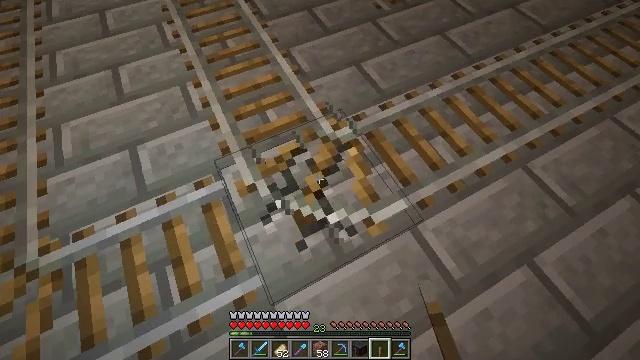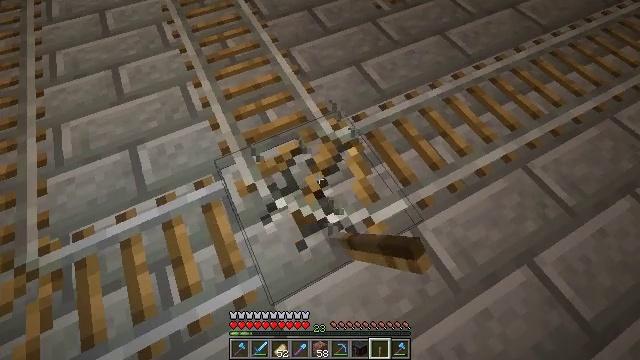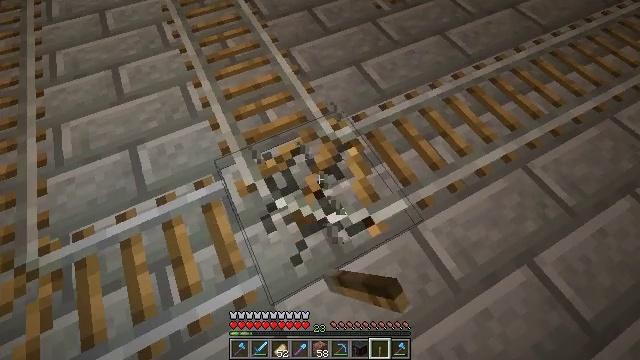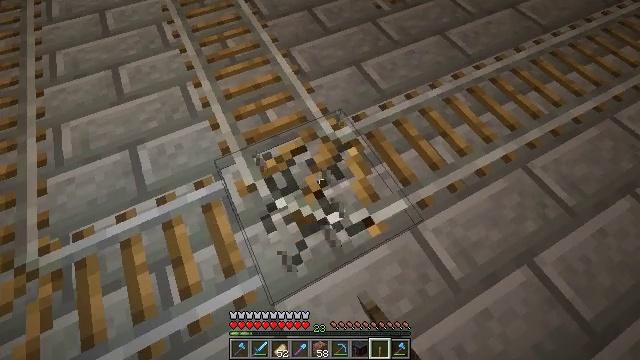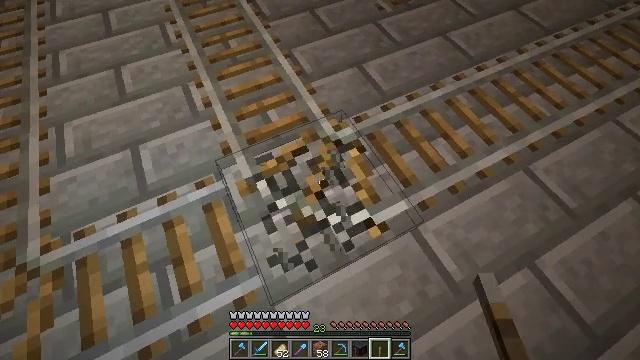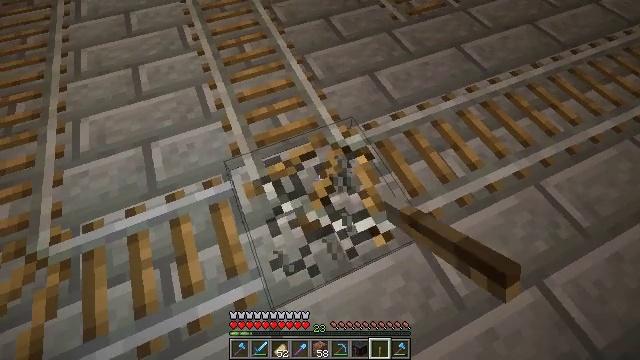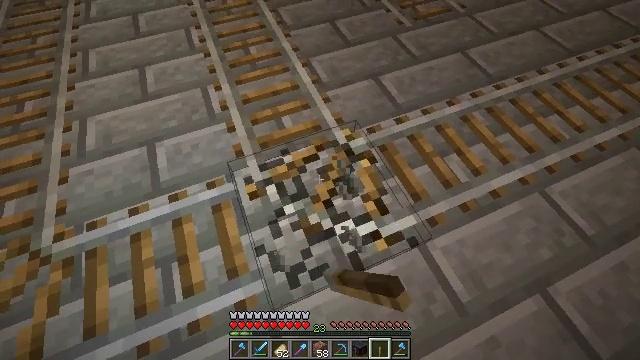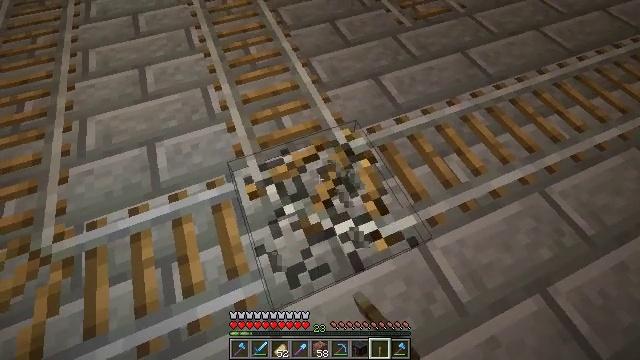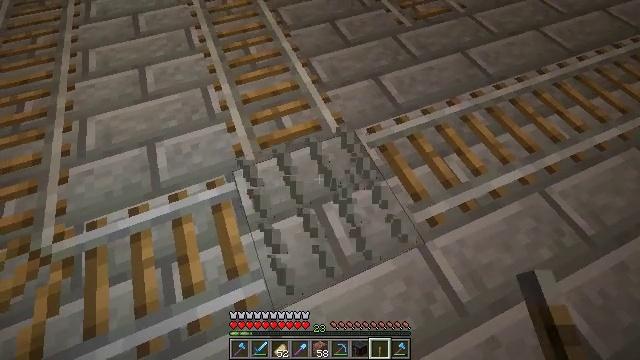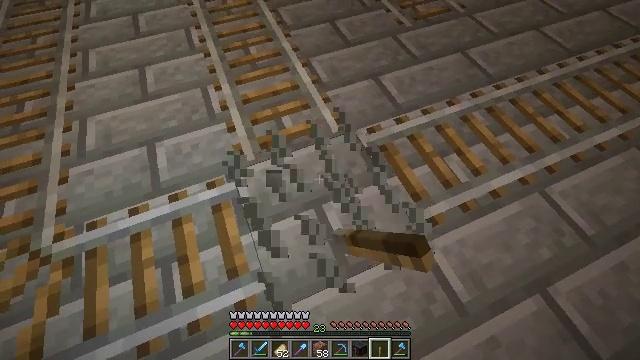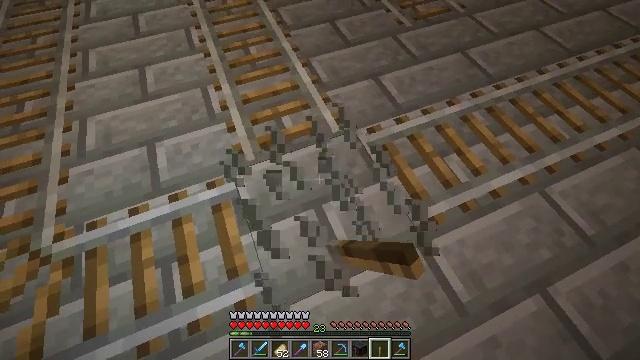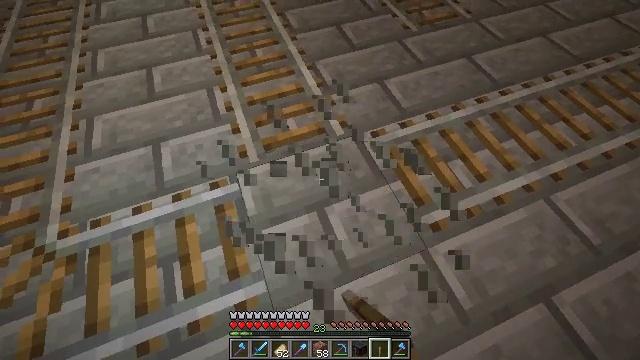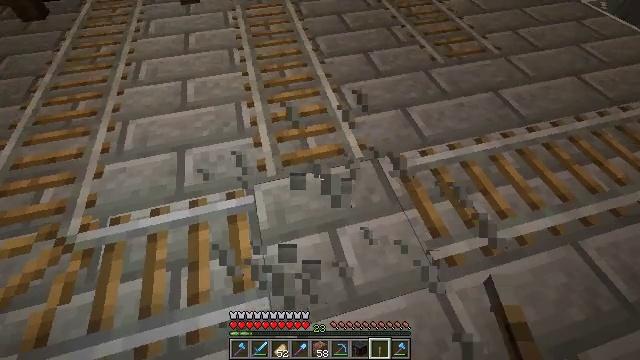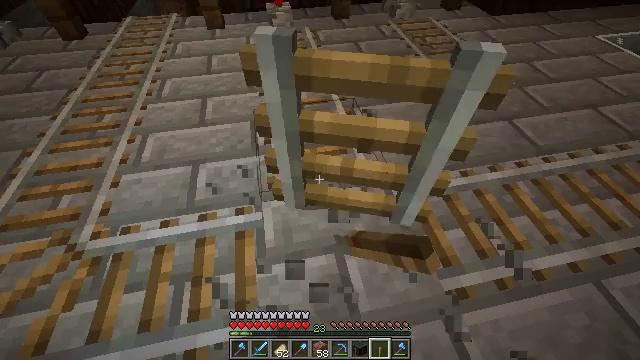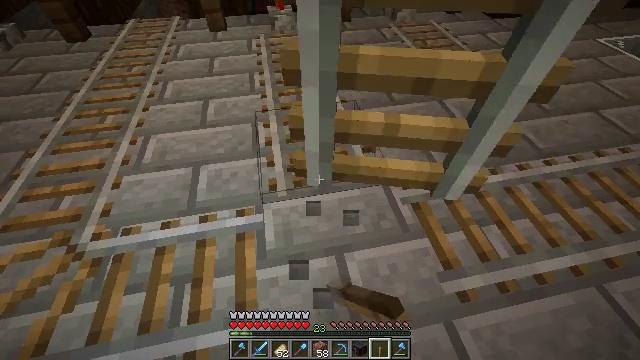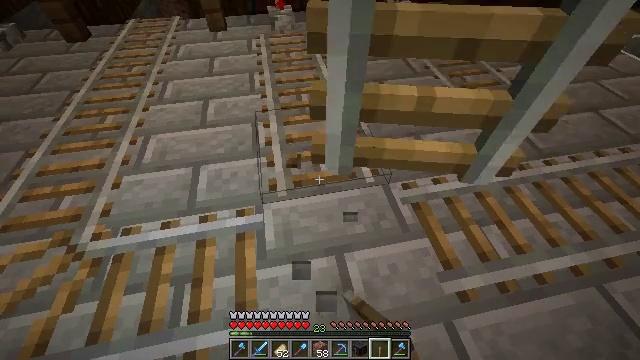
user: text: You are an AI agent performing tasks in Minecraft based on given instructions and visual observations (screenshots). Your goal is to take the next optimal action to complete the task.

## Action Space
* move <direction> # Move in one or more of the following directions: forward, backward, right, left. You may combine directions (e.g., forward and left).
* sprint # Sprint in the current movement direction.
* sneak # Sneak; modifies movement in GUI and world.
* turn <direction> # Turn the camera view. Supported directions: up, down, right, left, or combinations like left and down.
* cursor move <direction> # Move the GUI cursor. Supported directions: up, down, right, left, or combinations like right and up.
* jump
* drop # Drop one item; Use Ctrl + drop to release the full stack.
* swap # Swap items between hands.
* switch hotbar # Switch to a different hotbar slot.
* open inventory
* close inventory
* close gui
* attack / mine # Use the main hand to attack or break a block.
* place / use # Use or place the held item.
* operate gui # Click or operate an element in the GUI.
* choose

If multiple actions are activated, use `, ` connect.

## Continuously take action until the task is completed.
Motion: motion action
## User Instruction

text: Collect rails for building a railway.
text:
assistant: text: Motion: attack / mine
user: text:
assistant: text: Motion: attack / mine
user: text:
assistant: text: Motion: attack / mine
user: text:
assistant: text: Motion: attack / mine
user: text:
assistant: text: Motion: turn left and up, attack / mine
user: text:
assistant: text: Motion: turn left, attack / mine
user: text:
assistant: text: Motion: attack / mine
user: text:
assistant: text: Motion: attack / mine
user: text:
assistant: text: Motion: attack / mine
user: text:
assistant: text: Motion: attack / mine
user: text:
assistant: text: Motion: turn left, attack / mine
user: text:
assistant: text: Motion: turn left and up, attack / mine
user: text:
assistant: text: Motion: turn left and up, attack / mine
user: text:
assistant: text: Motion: attack / mine
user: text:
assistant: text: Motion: attack / mine
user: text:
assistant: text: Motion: attack / mine
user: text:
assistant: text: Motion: attack / mine
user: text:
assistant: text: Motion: attack / mine
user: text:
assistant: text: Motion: turn up, attack / mine
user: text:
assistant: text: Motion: attack / mine
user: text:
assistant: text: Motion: attack / mine
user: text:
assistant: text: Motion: attack / mine
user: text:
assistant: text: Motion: turn up, attack / mine
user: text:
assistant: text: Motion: turn up, attack / mine
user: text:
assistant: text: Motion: attack / mine
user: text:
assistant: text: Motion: attack / mine
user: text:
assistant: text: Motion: attack / mine
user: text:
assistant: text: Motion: attack / mine
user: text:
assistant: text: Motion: attack / mine
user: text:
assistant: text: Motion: attack / mine